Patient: sex F, age 56
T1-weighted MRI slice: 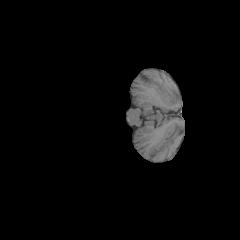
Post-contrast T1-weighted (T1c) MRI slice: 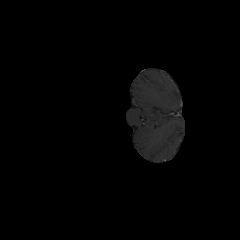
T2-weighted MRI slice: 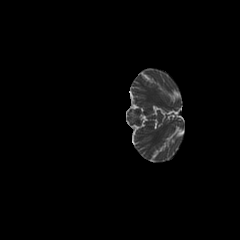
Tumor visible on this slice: no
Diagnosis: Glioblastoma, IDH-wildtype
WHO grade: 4